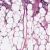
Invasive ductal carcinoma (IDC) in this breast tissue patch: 1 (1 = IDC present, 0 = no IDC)